Here is the raw acceleration-versus-time signal recorded on a bearing housing. Diagnose the bearing from this image, choosing from: normal, inner_race, outer_race, ball.
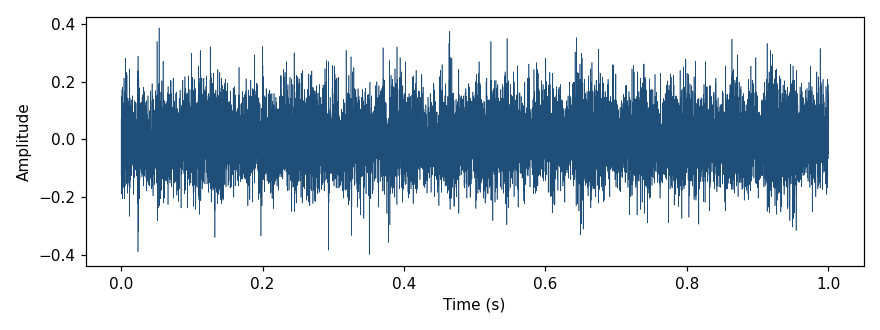
Answer: normal